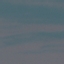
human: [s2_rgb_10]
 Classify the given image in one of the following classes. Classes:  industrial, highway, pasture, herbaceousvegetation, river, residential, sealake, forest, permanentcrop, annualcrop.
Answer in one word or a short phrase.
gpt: SeaLake